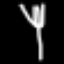
Label: fork